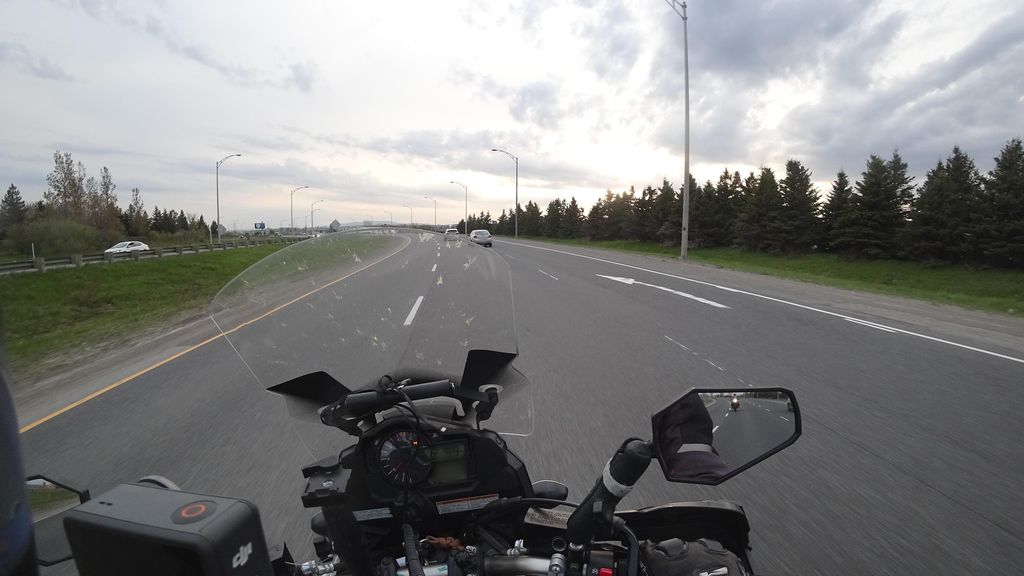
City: quebec_city